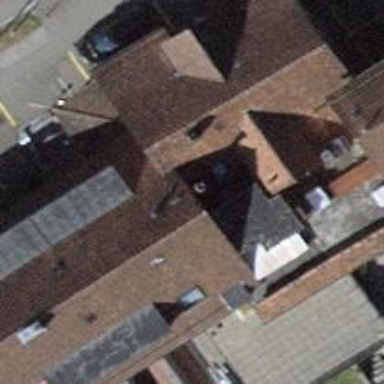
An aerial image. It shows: Restaurant.